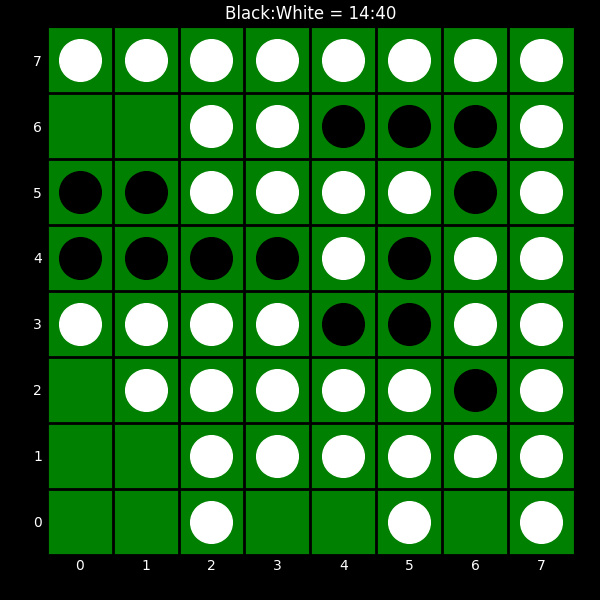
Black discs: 14
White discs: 40